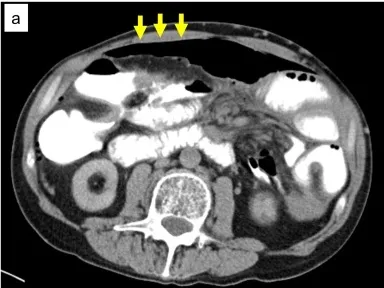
CT findings. A small amount of ascites. Yellow arrowheads). Leakage of contrast agent into the intraperitoneal cavity was not observed.
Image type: radiology (ct)